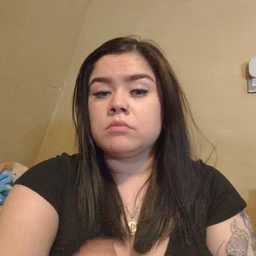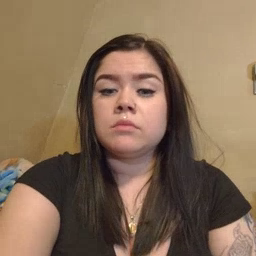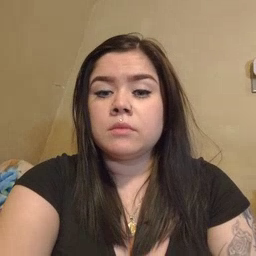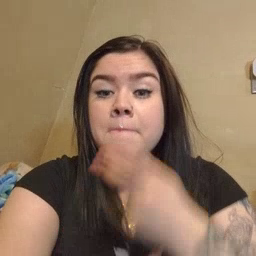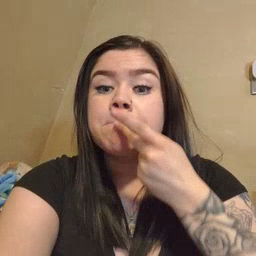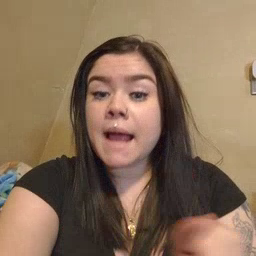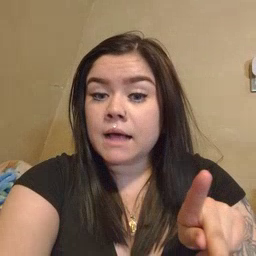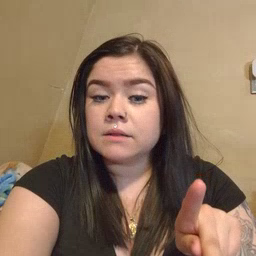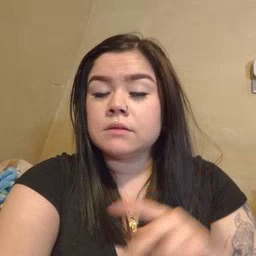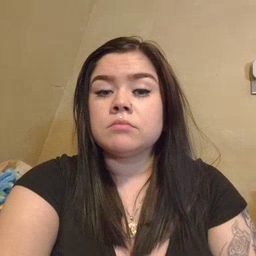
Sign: pen